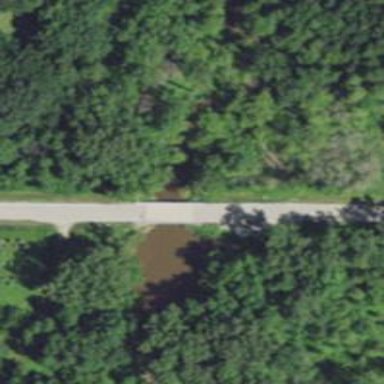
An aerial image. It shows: Unclassified road with bridge.